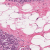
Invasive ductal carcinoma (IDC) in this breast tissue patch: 0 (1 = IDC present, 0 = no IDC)